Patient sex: F
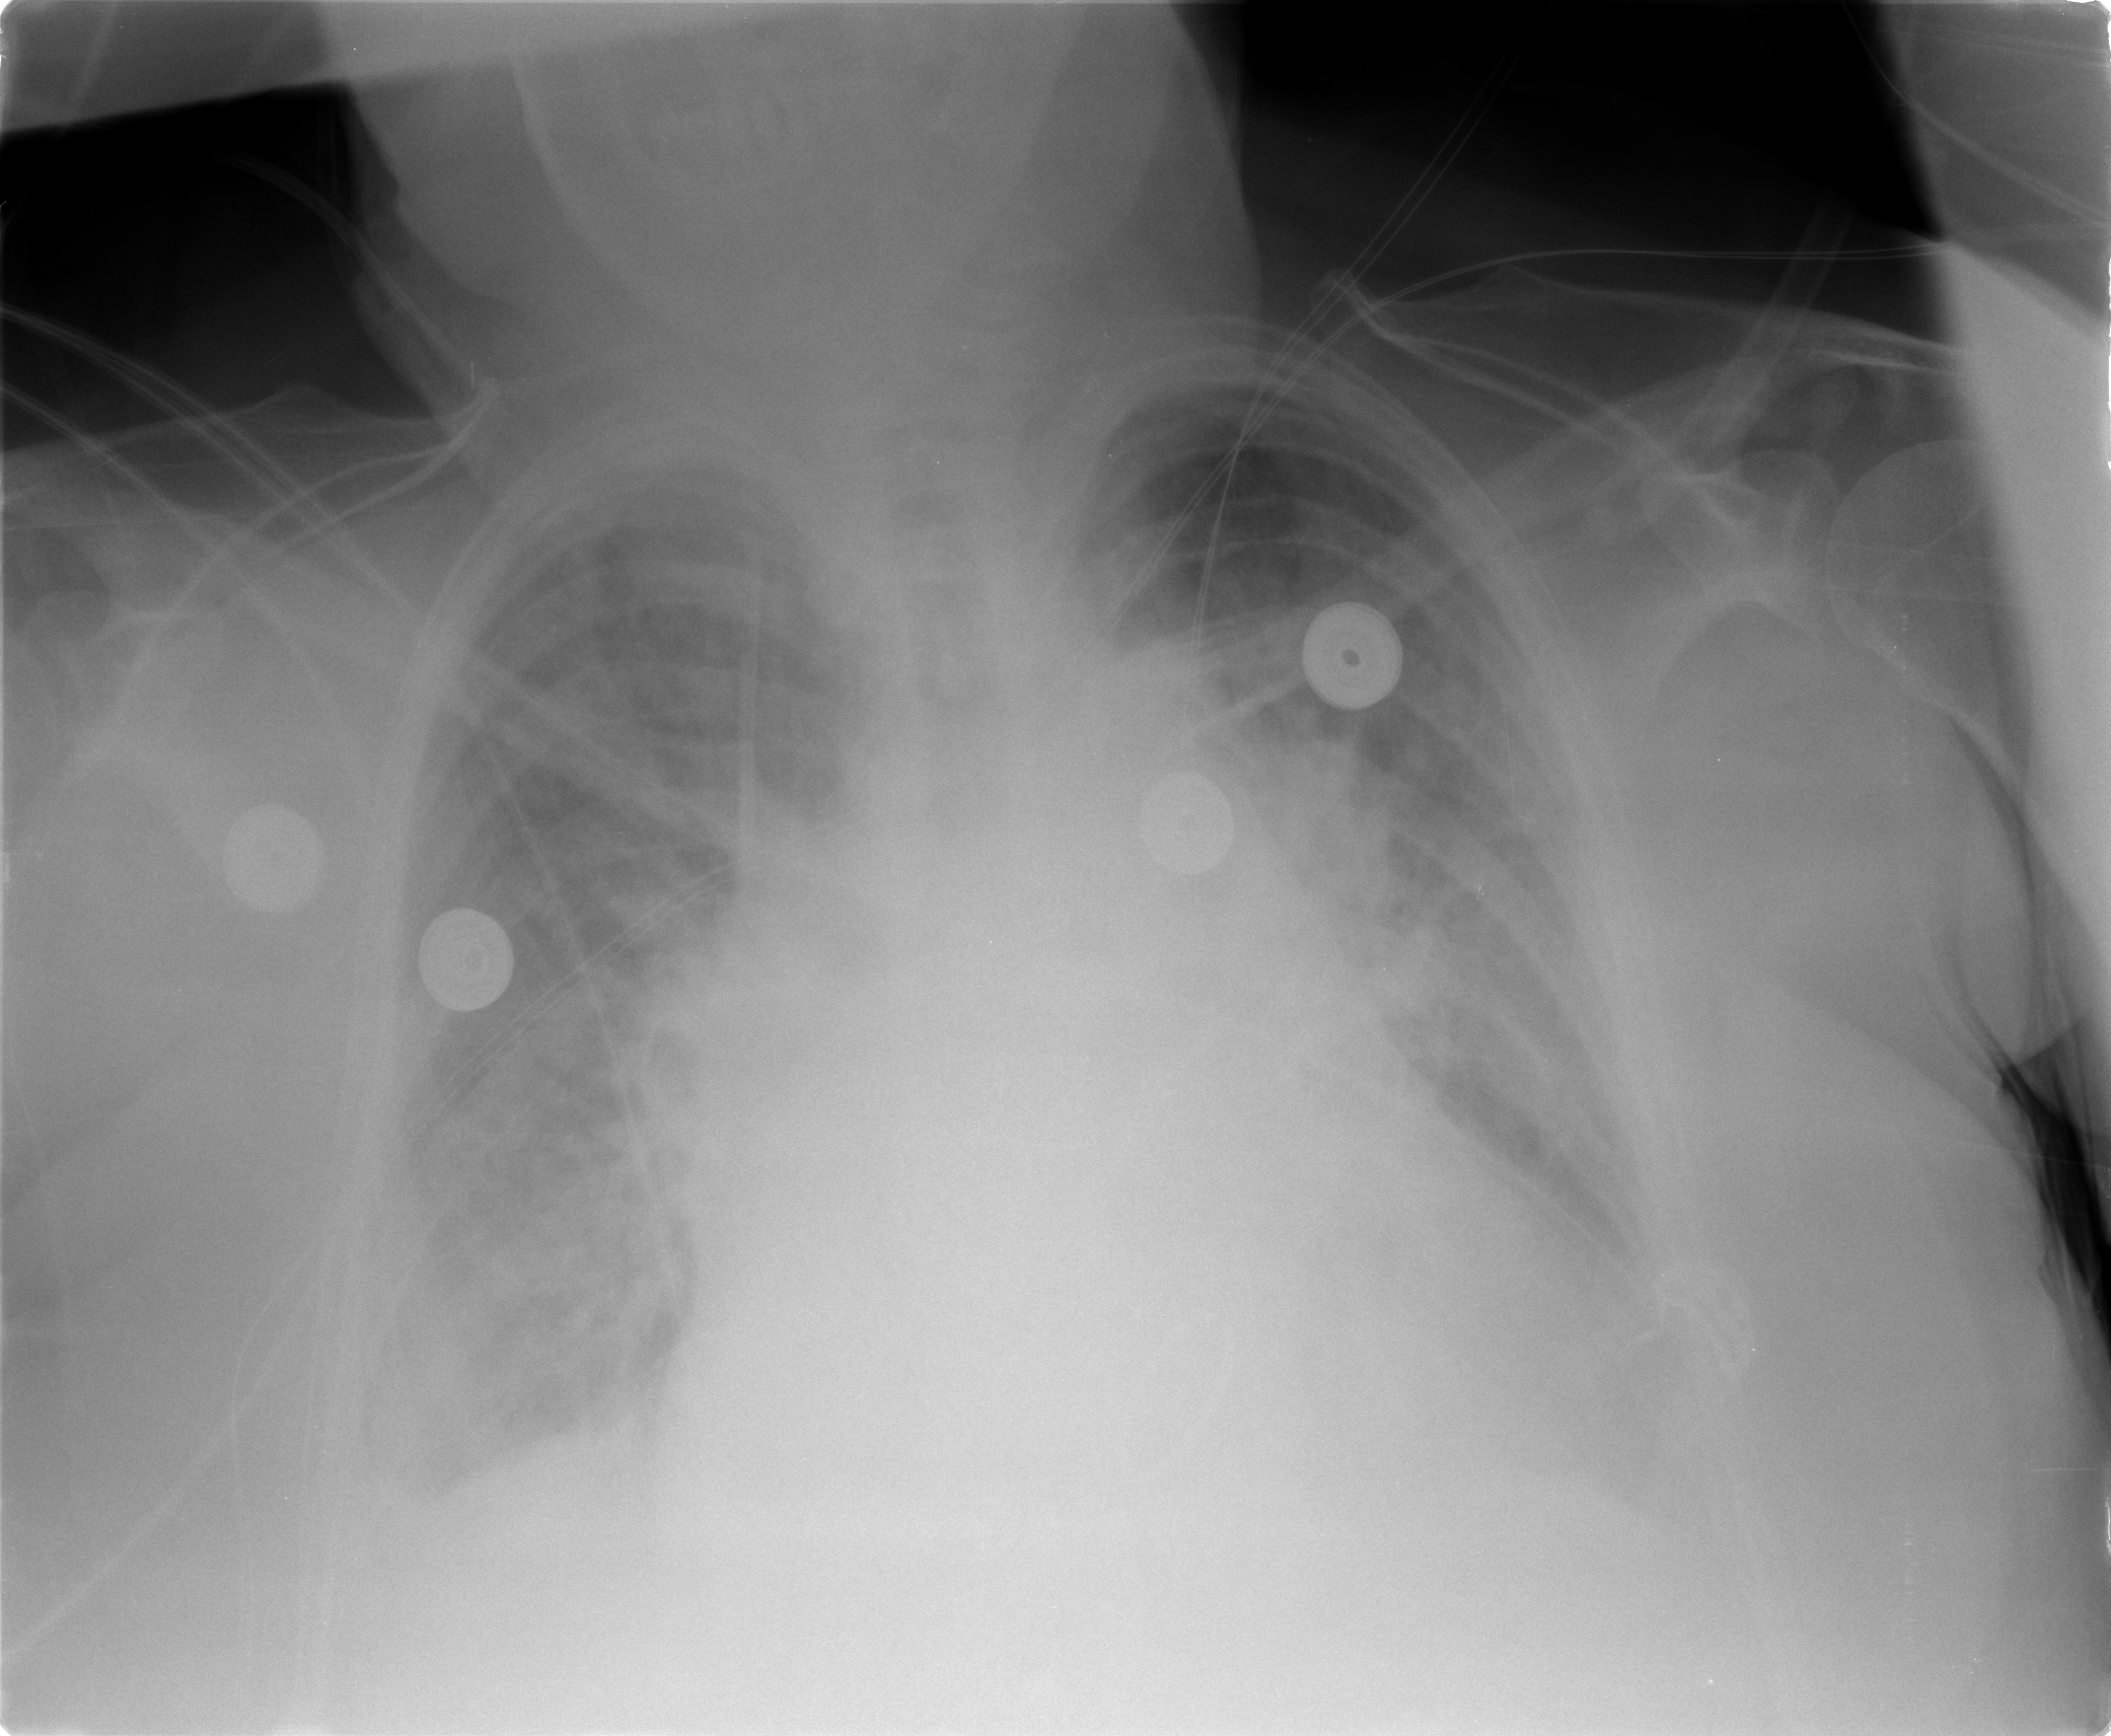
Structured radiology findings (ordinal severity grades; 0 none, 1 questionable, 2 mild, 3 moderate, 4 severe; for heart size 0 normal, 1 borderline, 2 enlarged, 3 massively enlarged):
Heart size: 3
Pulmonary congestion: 3
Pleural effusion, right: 2
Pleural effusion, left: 2
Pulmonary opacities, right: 2
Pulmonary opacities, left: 2
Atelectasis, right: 2
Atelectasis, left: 2